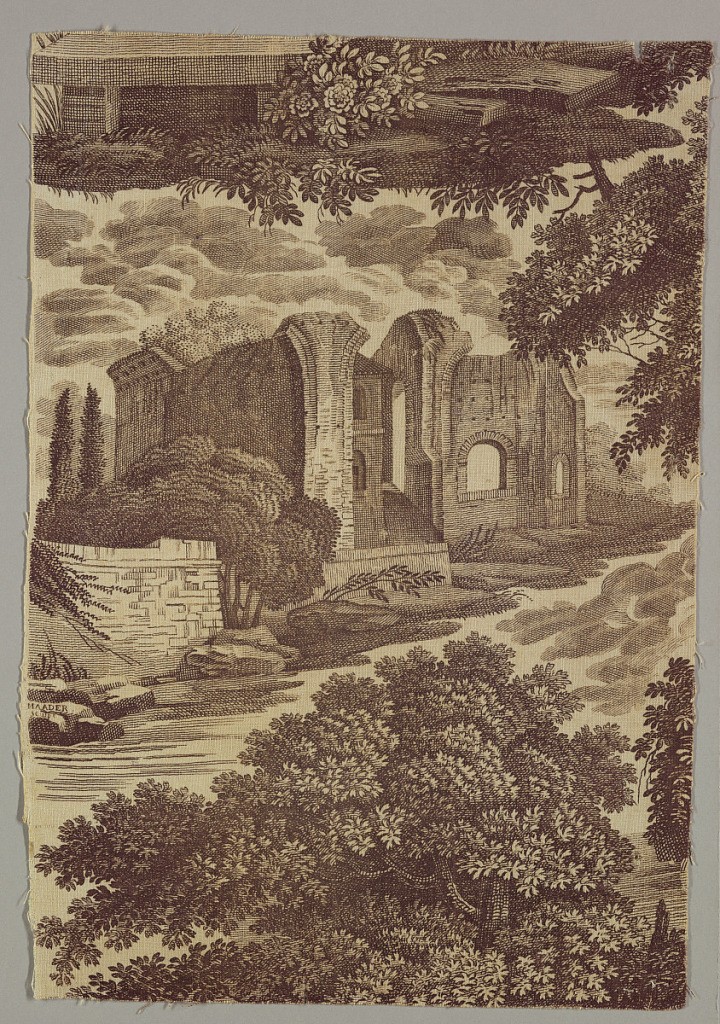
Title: Textile
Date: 1818
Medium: cotton Technique: printed by engraved roller on plain weave
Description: Architectural scene with trees and clouds. Printed in mauve on tan background. Signed MAADER SCULP.